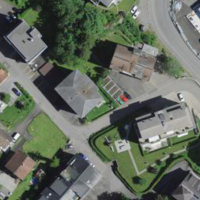
EUNIS habitat code: 54
Species observed at this site:
Cypripedium calceolus